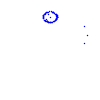
Particle: pion